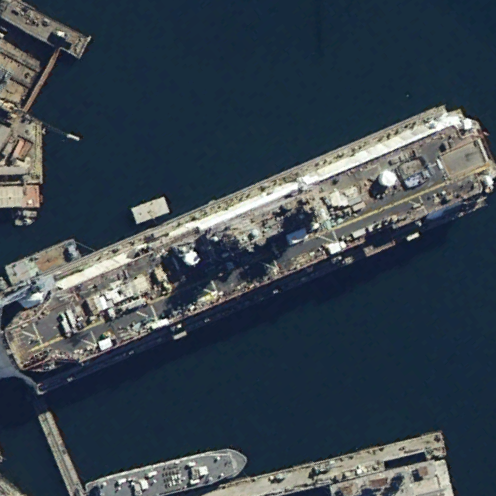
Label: assault